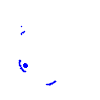
Particle: electron